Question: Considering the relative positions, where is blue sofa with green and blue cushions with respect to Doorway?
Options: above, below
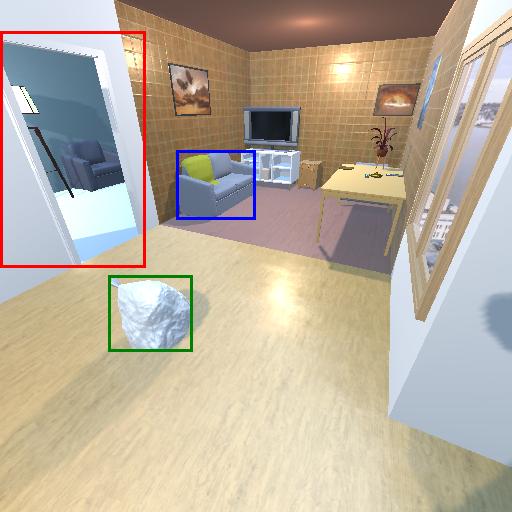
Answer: above